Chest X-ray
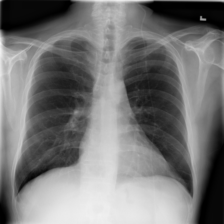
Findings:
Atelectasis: positive
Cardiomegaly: negative
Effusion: negative
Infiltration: negative
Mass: negative
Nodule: negative
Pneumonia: positive
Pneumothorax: negative
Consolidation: negative
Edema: negative
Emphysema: negative
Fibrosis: negative
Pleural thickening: negative
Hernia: negative